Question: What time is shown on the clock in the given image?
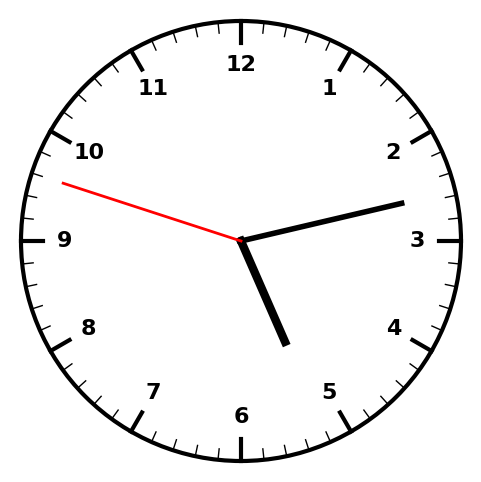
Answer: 05:12:48